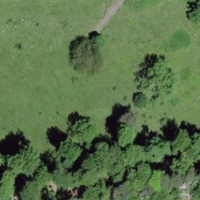
EUNIS habitat code: 41
Species observed at this site:
Campanula glomerata